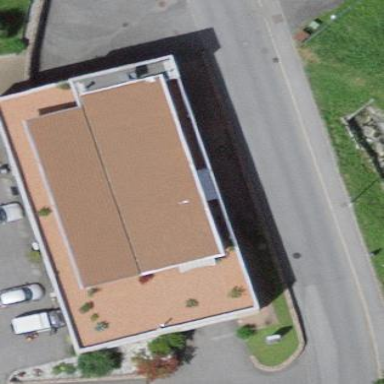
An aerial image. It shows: Building housing car shop.